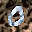
Label: 0